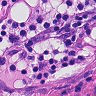
Metastatic tissue present: no